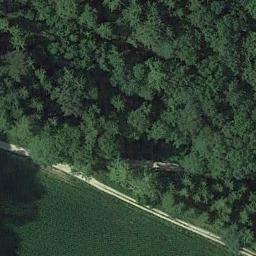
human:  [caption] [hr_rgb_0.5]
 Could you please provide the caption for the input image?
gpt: There is a bare land in this forest .

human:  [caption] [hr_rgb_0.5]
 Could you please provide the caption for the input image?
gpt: The forest is next to the grass and a road .

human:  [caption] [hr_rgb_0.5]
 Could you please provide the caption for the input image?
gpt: The forest with a lot of dense dark green trees is next to the farmland and a road is between the forest and the farmland .

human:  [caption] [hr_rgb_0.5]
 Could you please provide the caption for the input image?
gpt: A narrow and curved road between the dense forest and the green land .

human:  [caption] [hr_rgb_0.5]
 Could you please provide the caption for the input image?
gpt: A green forest beside a straight freeway .